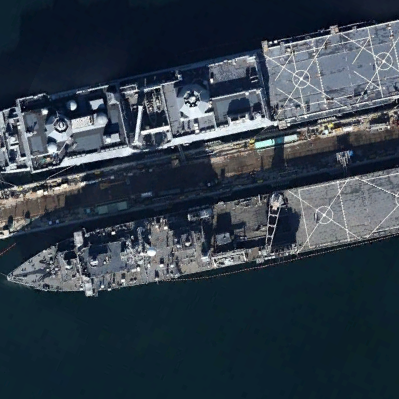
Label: combat